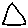
Label: triangle